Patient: sex M, age 45
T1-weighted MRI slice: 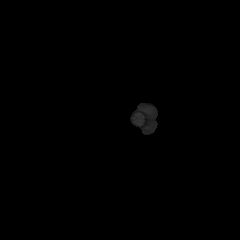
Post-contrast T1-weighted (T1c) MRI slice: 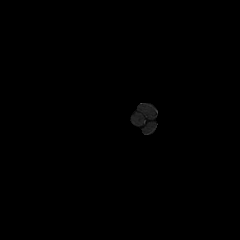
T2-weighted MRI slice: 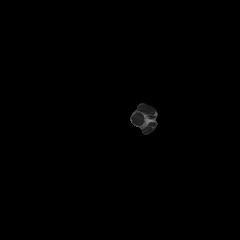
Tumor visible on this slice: no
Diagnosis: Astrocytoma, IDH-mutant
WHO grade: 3